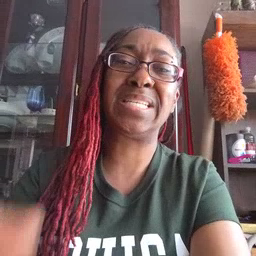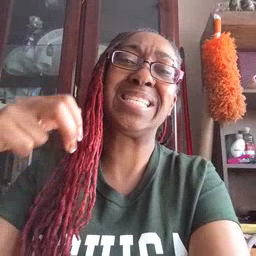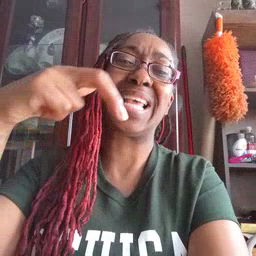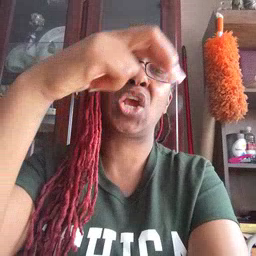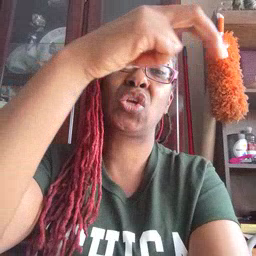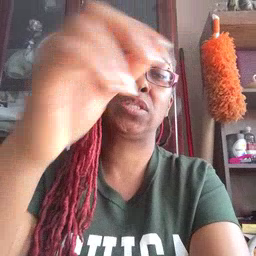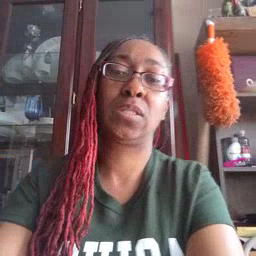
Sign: stairs